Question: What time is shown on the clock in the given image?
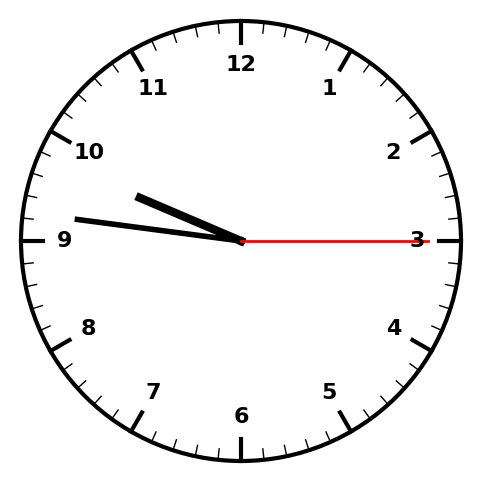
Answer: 09:46:15